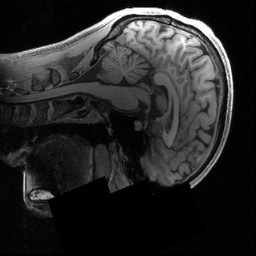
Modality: T1w
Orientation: sagittal
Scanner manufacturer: siemens
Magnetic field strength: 3 T
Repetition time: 2.4 s
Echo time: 0.00222 s